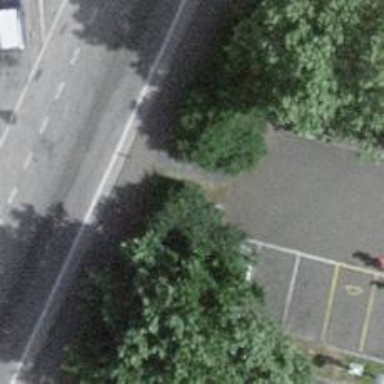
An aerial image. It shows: Parking aisle designated as service road.